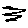
Label: zigzag